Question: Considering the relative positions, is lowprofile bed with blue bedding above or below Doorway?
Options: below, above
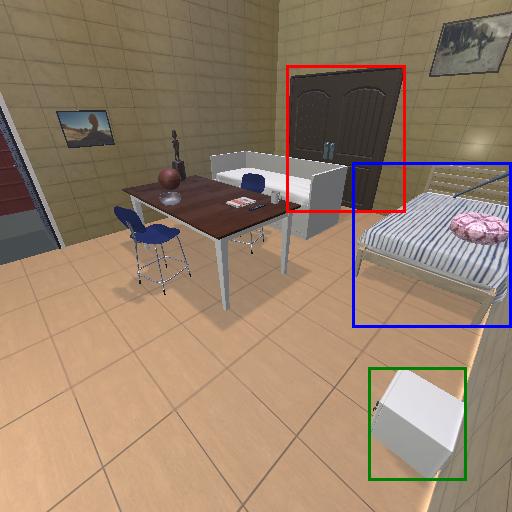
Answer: below